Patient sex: M
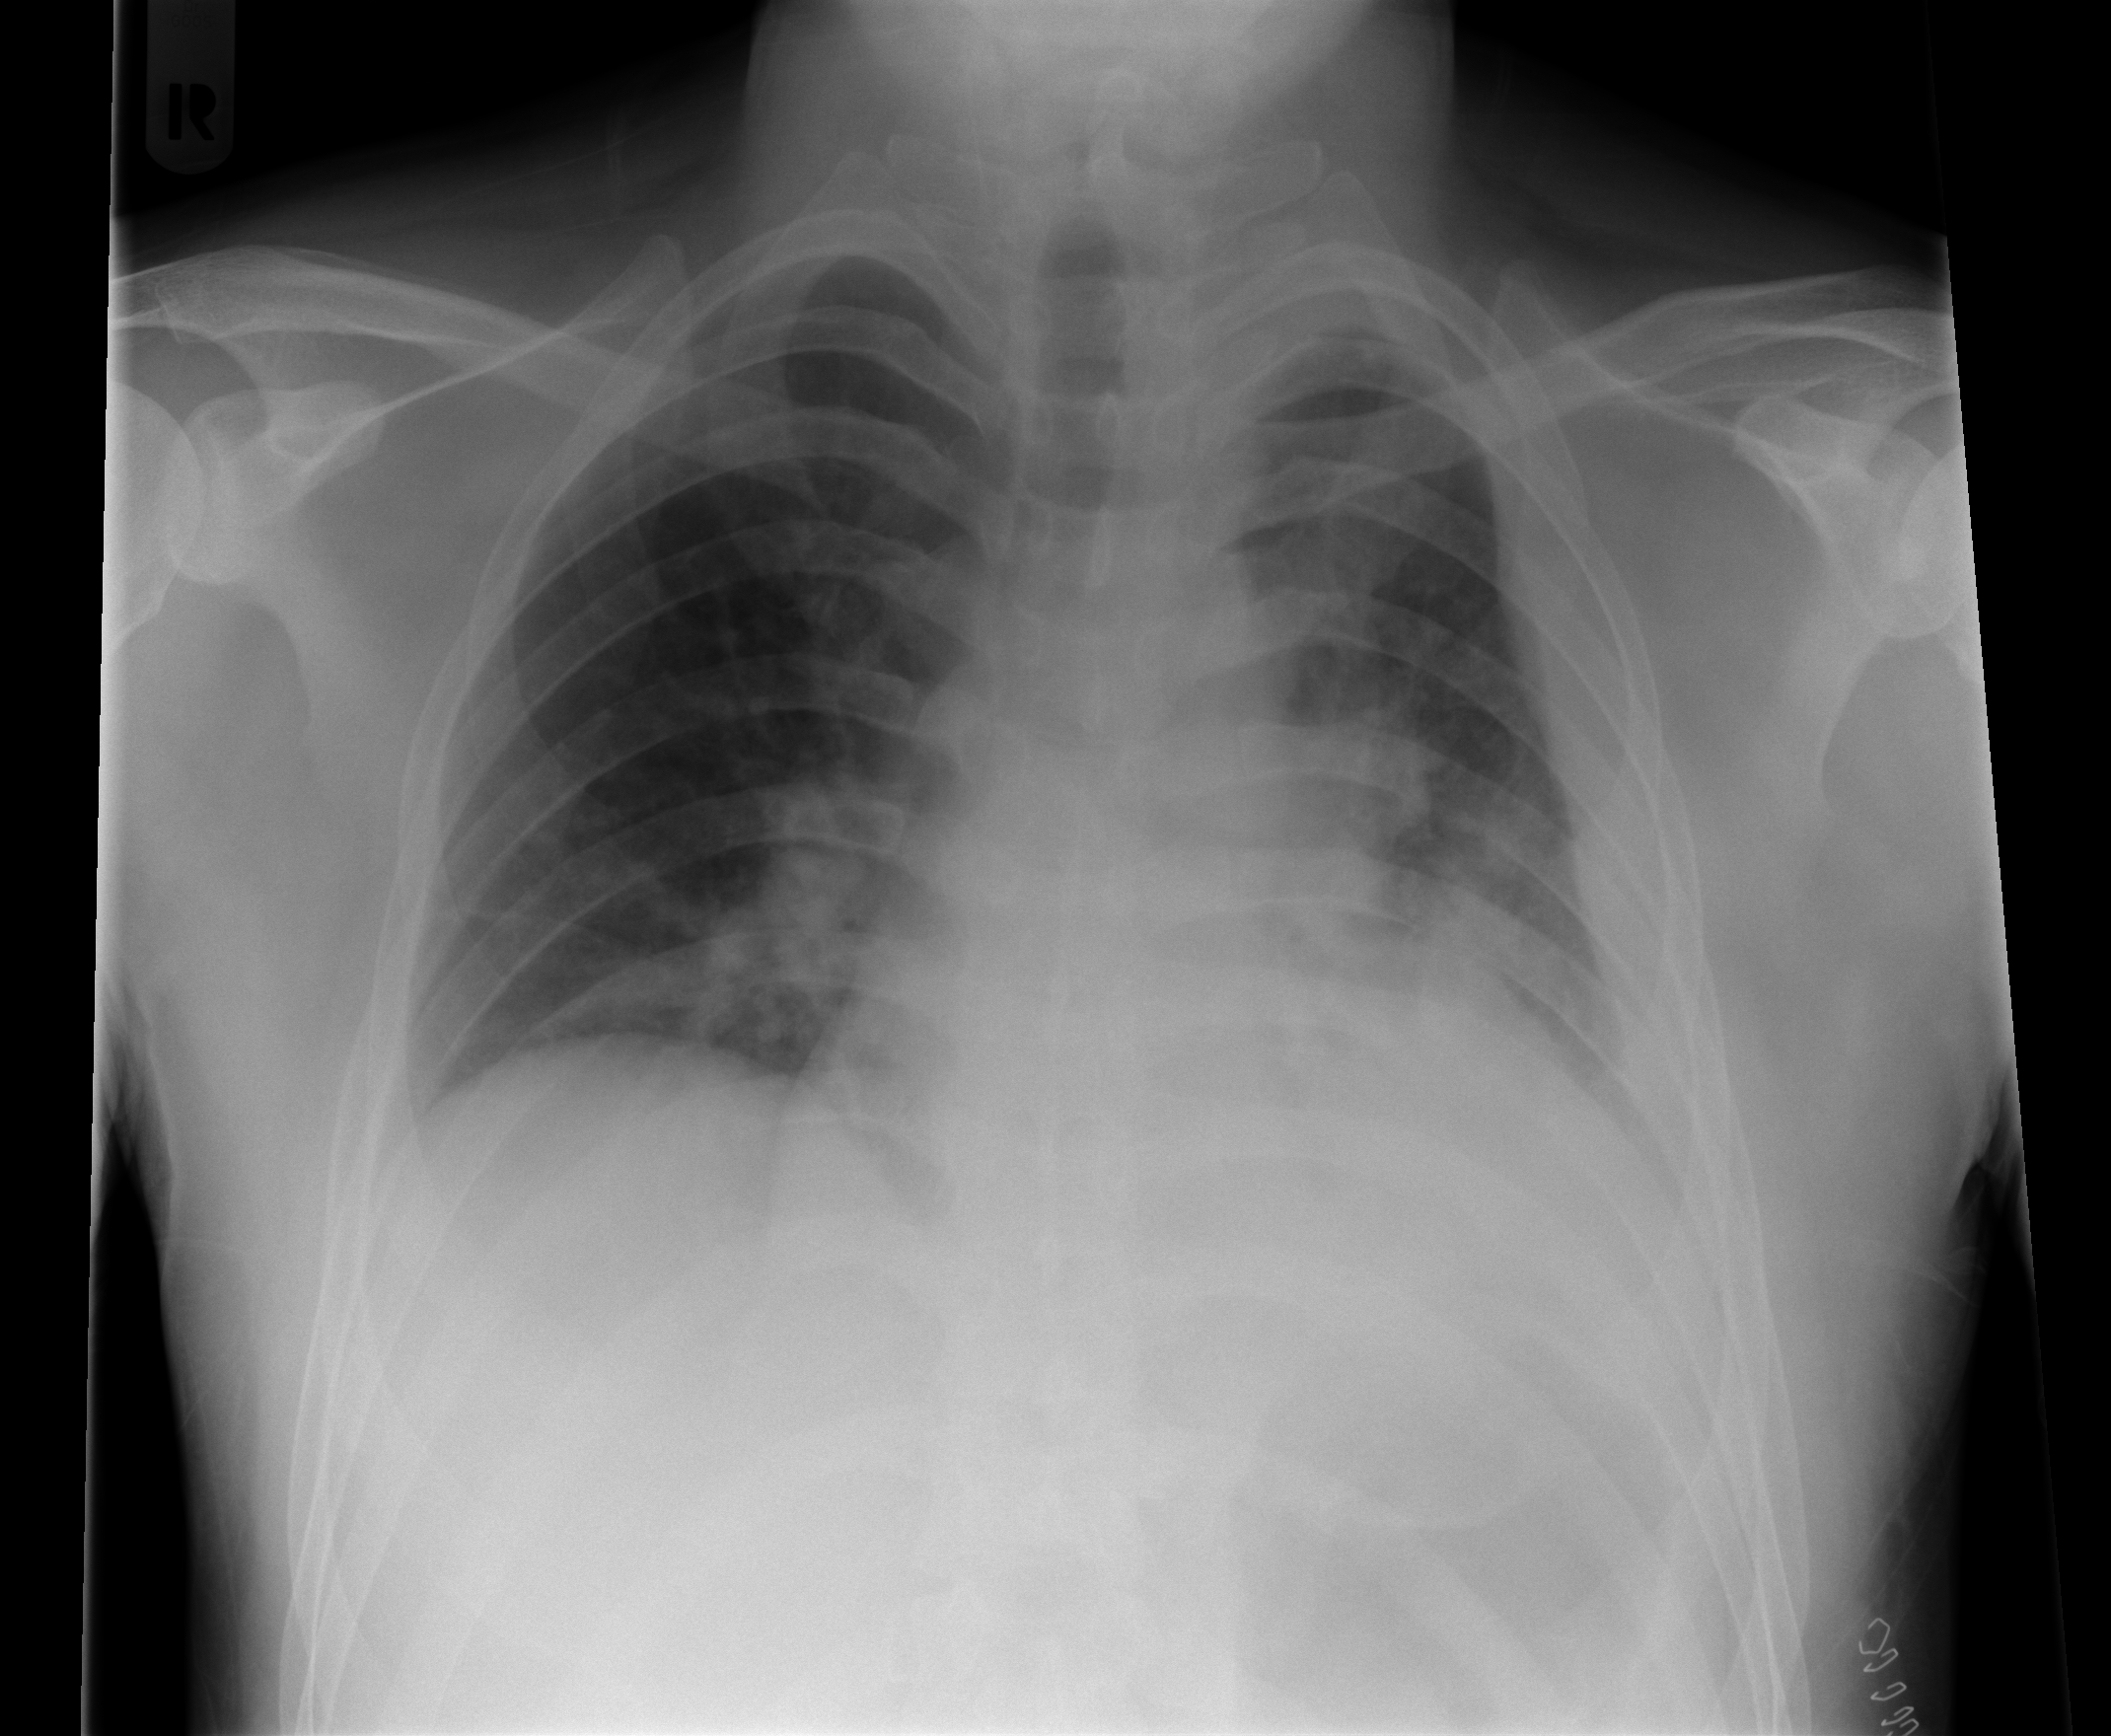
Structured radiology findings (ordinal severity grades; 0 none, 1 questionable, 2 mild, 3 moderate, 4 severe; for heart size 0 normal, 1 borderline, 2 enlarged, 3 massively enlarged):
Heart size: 2
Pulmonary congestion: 0
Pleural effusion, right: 1
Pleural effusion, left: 2
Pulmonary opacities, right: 1
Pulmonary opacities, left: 1
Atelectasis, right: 2
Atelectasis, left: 2